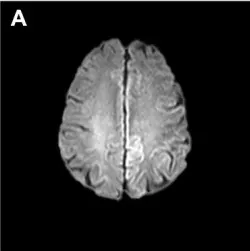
Brain MRI at presentation shows cortical DWI hyperintensities "cortical ribboning.
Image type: radiology (mri)